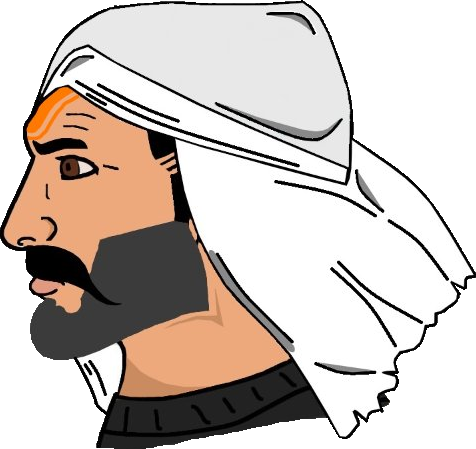
Label: 4_Yes_Chad